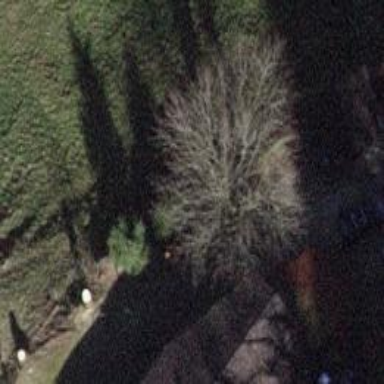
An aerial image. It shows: Urban tree adds touch of nature to the surroundings.